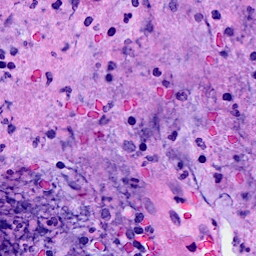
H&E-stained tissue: Breast